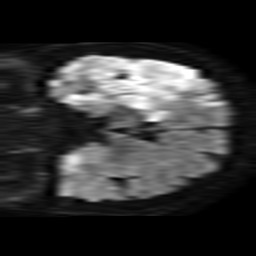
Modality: TRACE
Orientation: coronal
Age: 53
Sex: male
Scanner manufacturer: philips
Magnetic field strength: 1.5 T
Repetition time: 3.403 s
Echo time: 0.06922 s